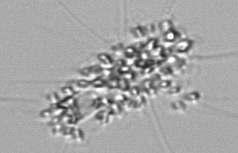
Label: Chaetoceros_didymus_TAG_external_flagellate